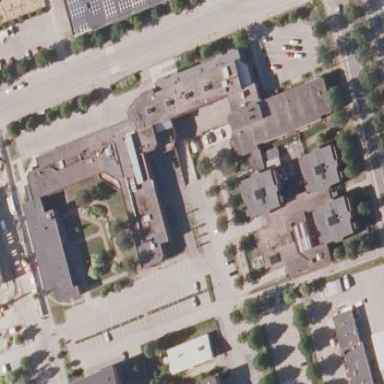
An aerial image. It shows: Healthcare facility identified as hospital.